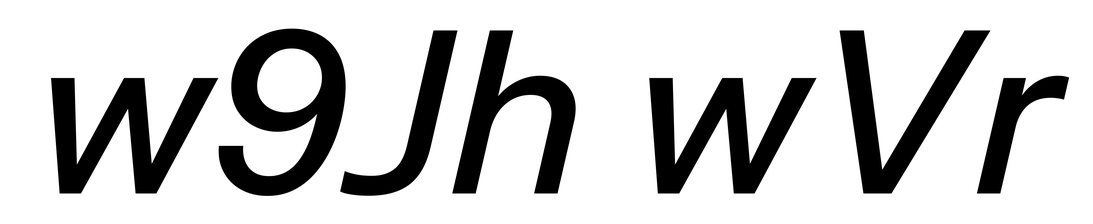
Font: InstrumentSans-Italic_Medium_Italic